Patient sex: M
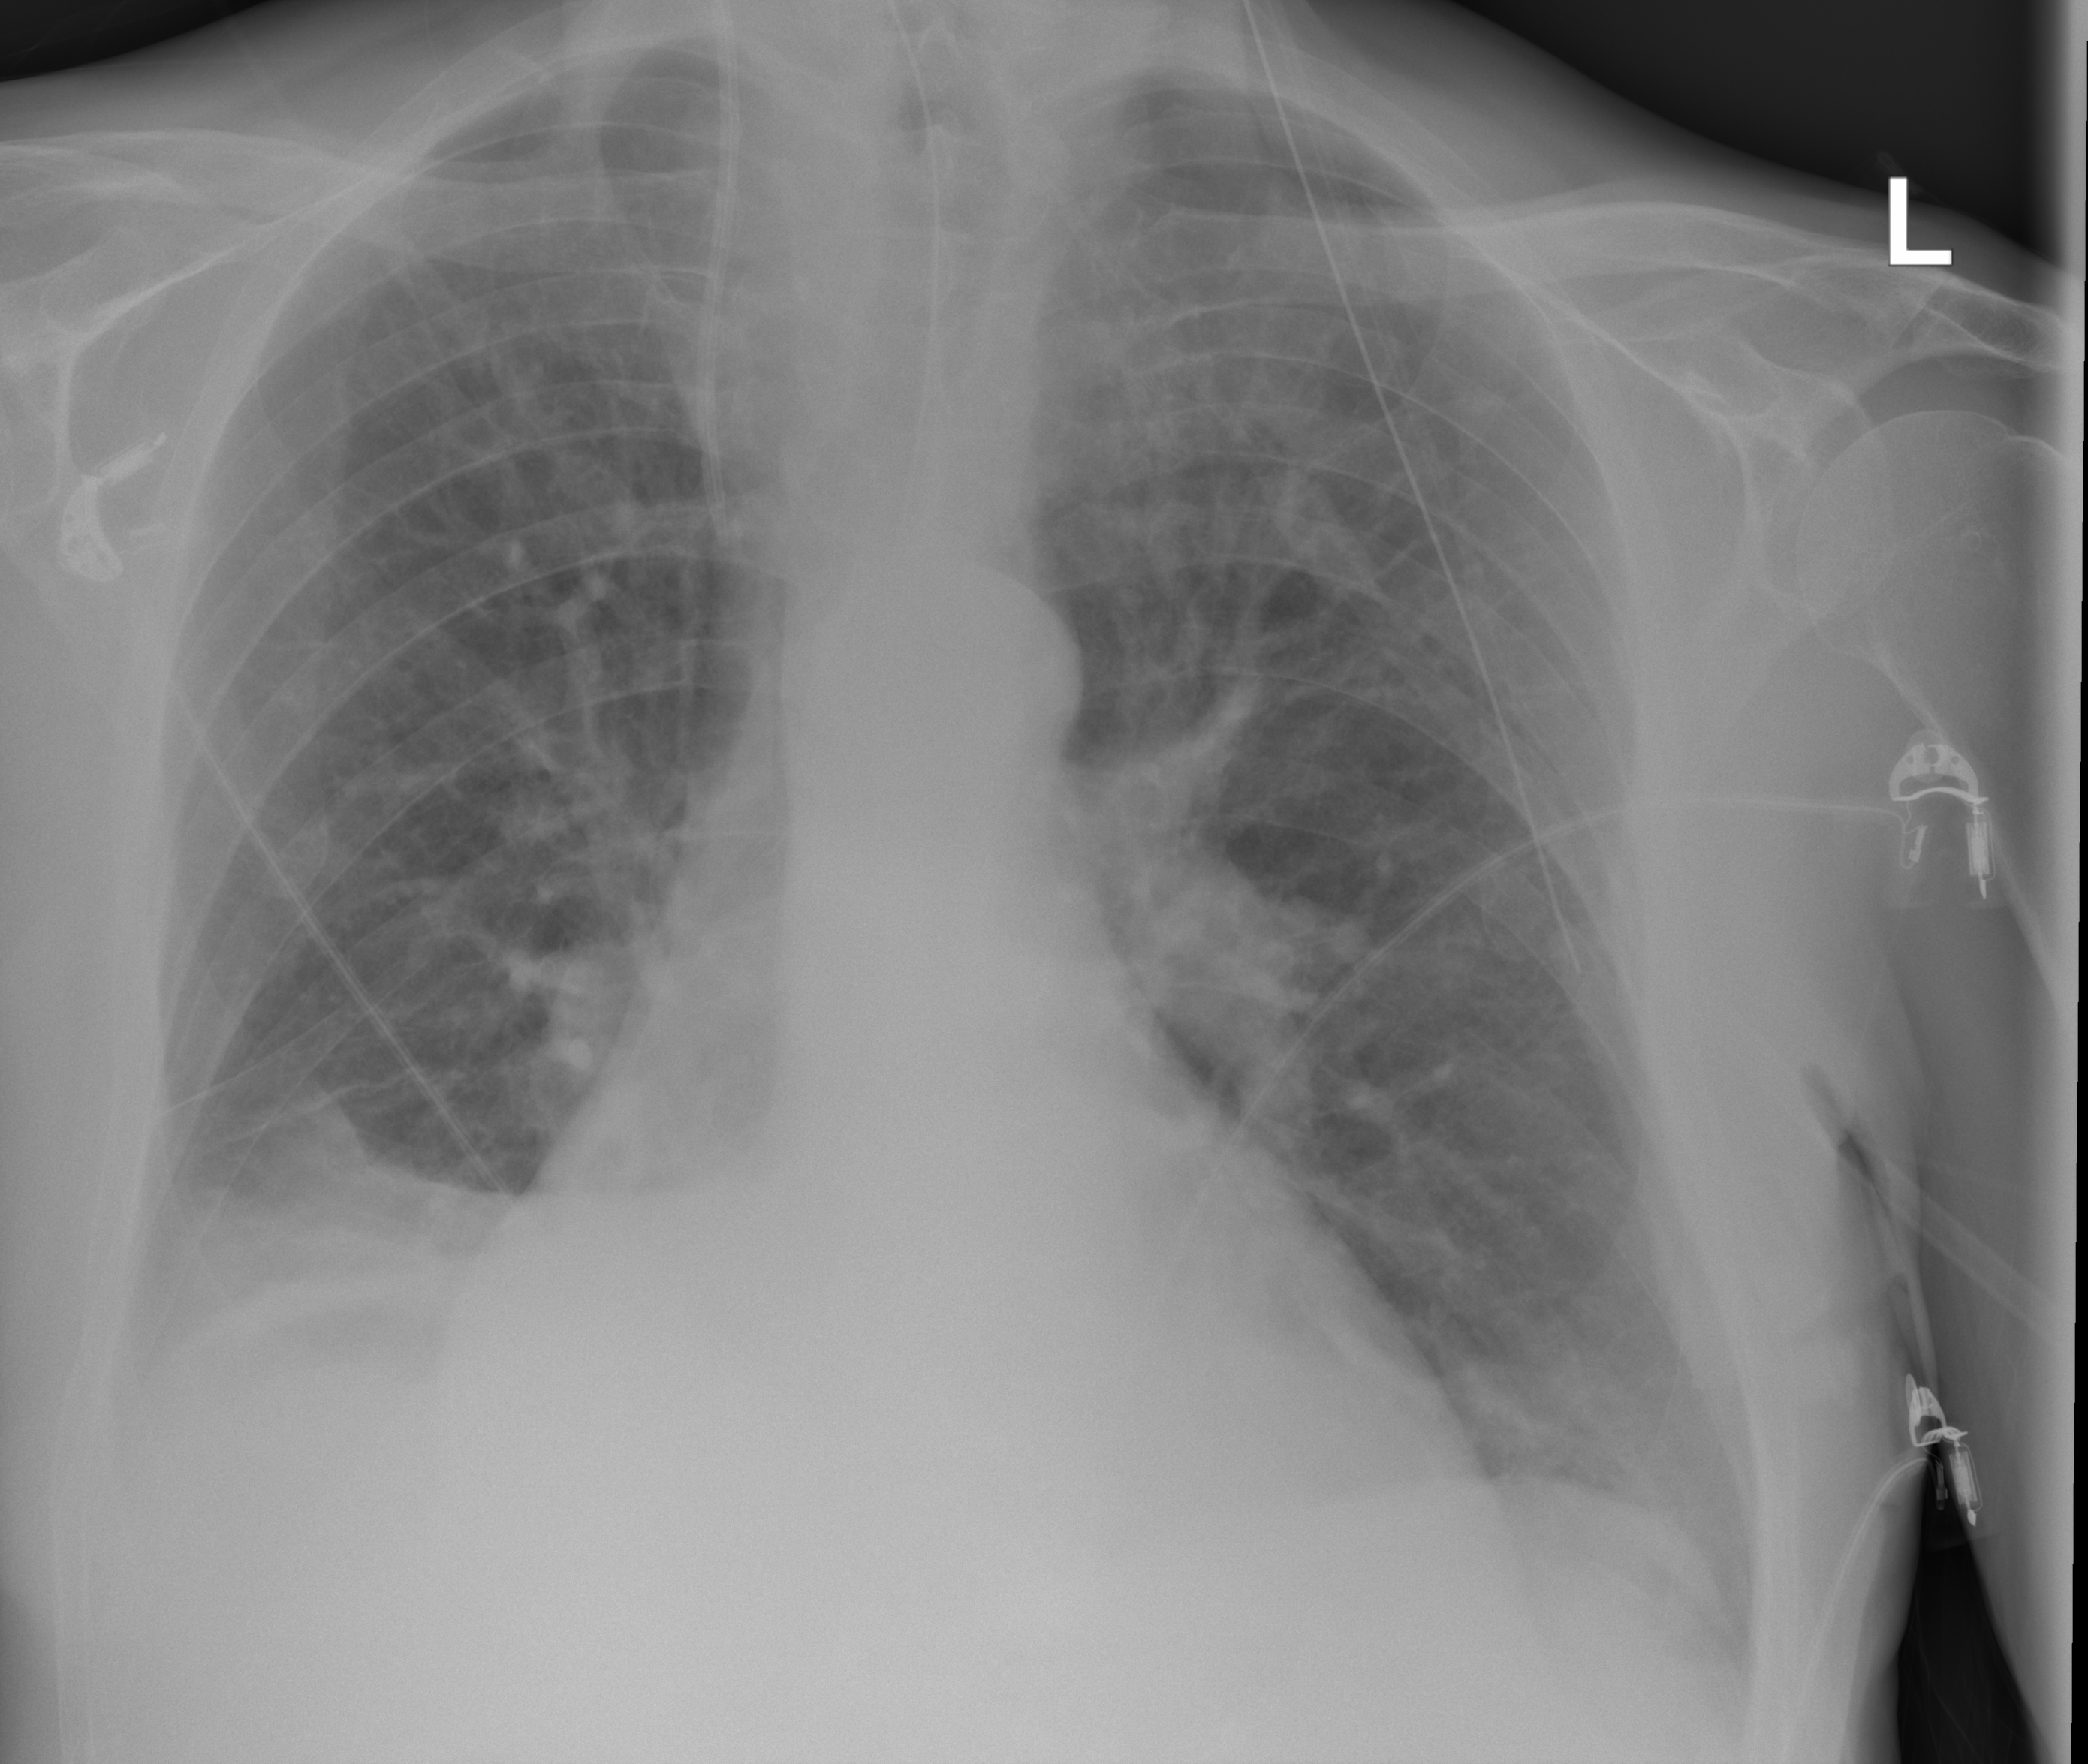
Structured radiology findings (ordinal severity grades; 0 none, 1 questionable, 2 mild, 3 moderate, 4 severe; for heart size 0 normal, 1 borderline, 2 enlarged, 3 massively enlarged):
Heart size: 2
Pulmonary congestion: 0
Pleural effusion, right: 2
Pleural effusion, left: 1
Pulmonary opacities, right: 2
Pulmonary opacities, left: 2
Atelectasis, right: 2
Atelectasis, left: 0